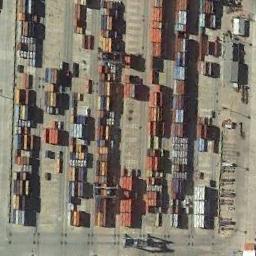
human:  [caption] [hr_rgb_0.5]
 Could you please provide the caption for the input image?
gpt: Numerous houses of different shapes and sizes are in the industrial area .

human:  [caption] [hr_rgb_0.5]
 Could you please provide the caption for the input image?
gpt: The industrial area has lots of containers on the open area .

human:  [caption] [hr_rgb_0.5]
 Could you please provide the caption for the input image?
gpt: In an industrial area, There are factories and roads, Large containers and items placed in the open air, And lifting equipment .

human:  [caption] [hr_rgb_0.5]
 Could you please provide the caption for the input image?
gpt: The industrial area is large .

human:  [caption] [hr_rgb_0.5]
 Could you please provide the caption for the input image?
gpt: There are many red containers on the industrial area .